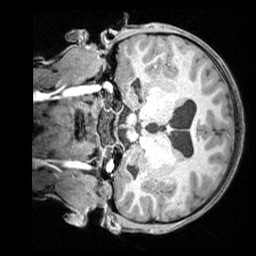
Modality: T1w
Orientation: coronal
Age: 10
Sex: male
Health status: ill
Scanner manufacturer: siemens
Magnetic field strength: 3 T
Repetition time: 1.6 s
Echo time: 0.00179 s